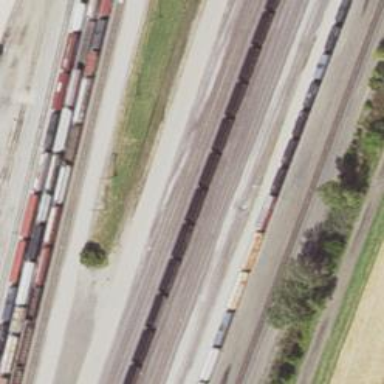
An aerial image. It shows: Railway yard in service.